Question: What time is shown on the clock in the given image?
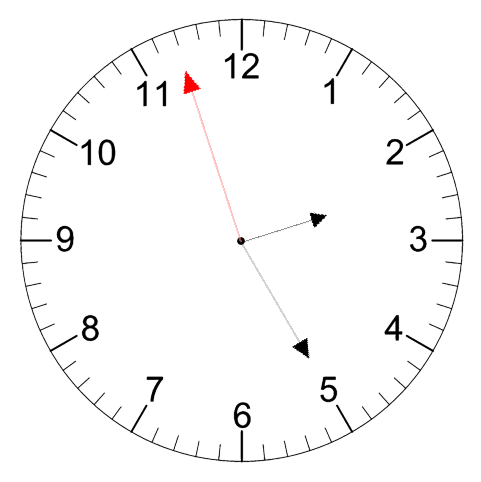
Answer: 02:24:57